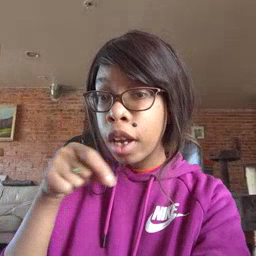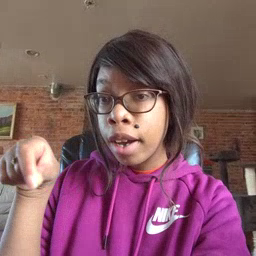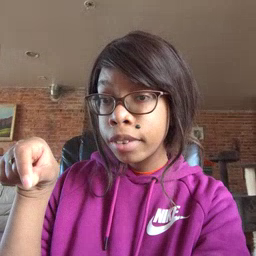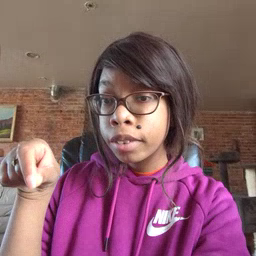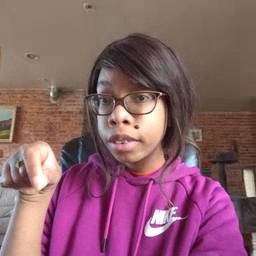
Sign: pen